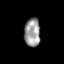
Tissue: prostate
Cell type: Myeloid cells
Senescence score: 0.694
Nuclear area (px): 447
Mean DAPI intensity: 153.094